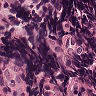
Metastatic tissue present: no